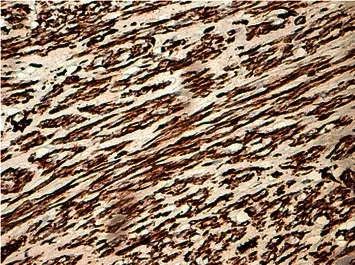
Vimentin+, 20x.
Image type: pathology (immunostaining)